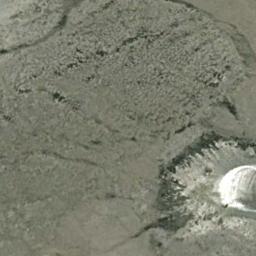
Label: desert